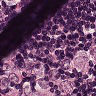
Metastatic tissue present: yes